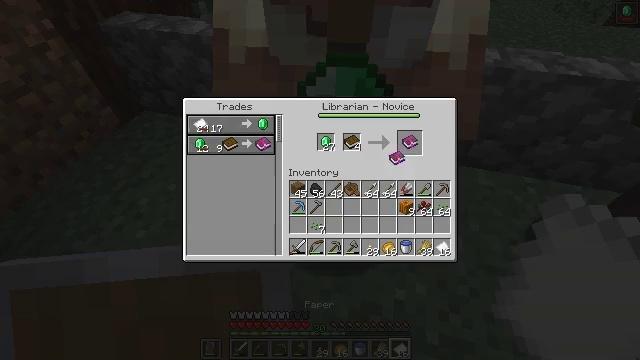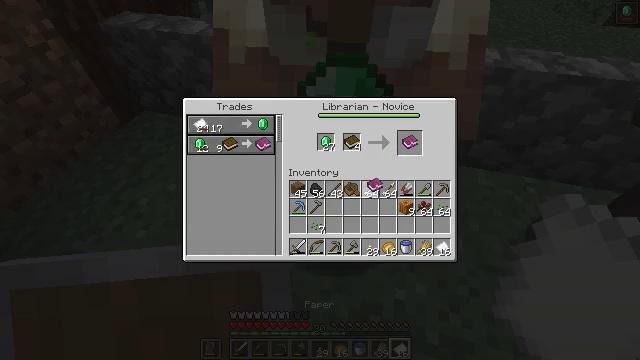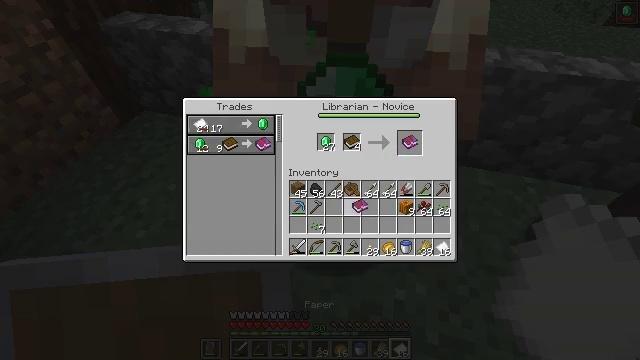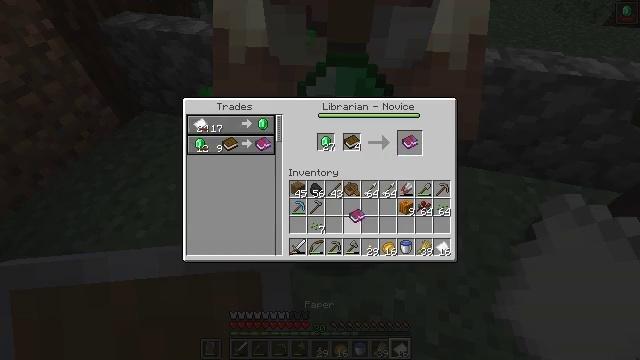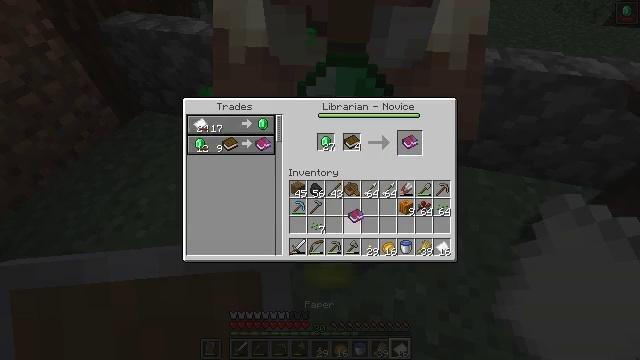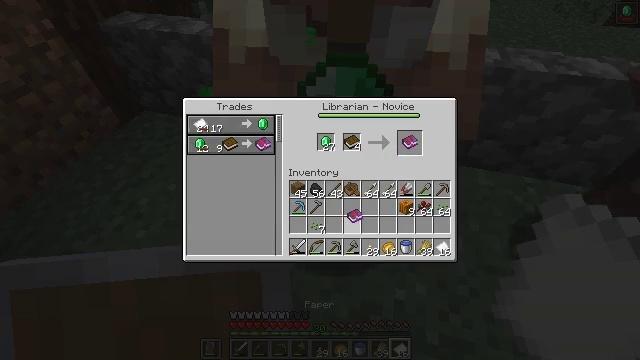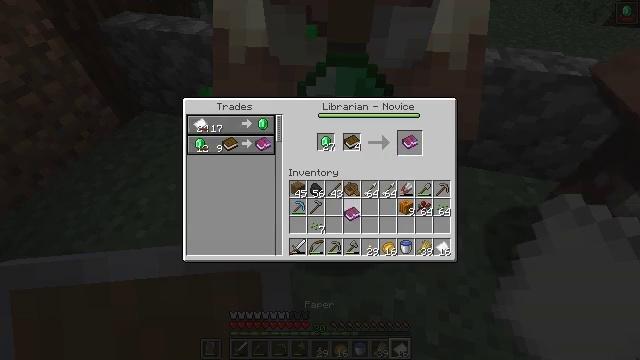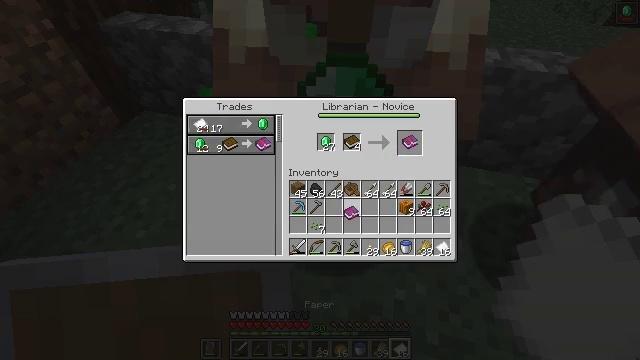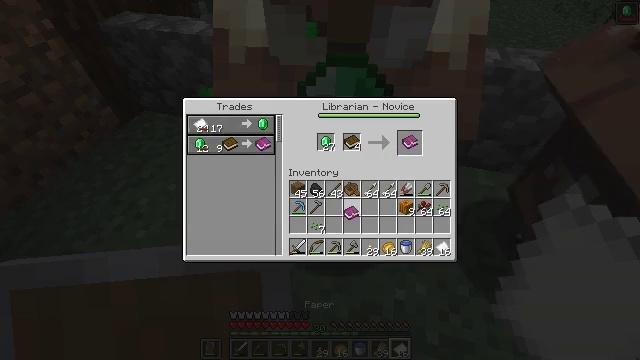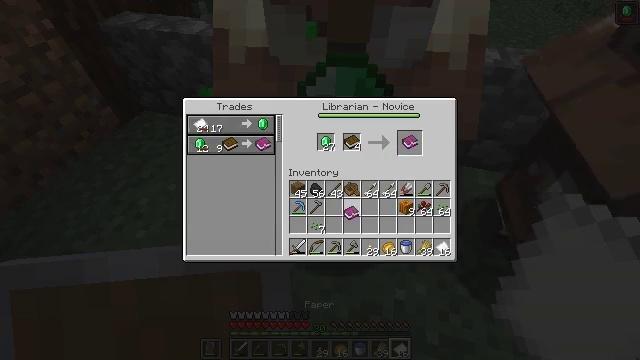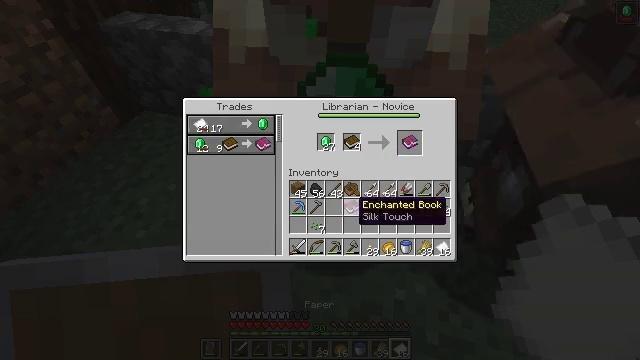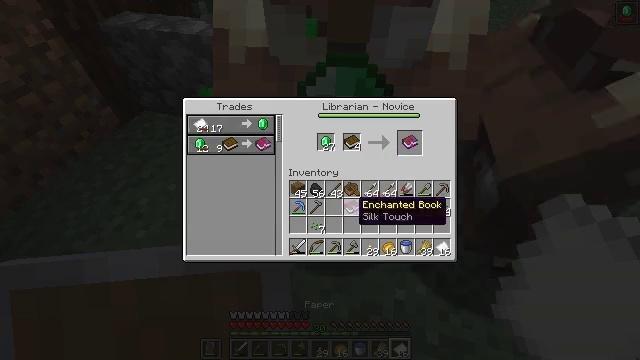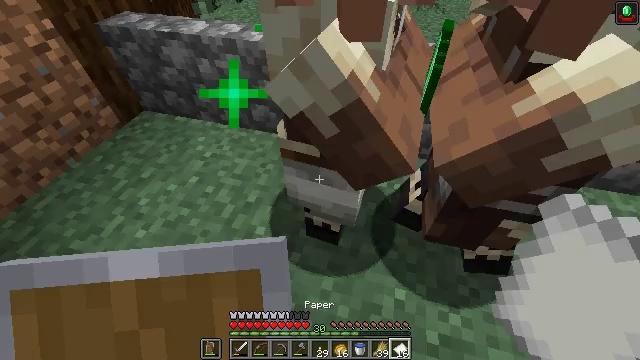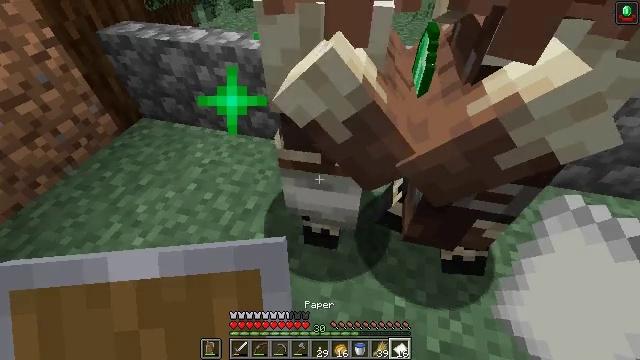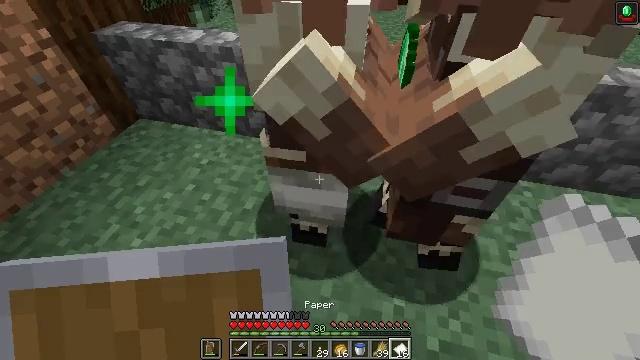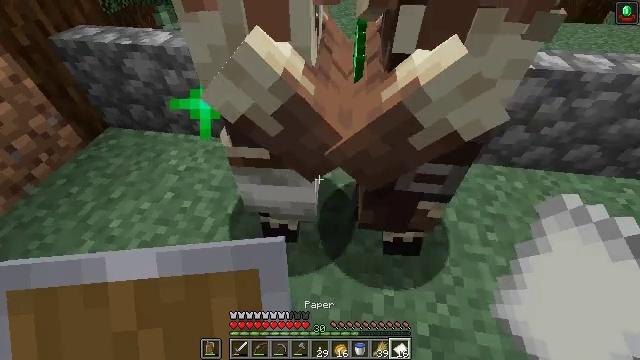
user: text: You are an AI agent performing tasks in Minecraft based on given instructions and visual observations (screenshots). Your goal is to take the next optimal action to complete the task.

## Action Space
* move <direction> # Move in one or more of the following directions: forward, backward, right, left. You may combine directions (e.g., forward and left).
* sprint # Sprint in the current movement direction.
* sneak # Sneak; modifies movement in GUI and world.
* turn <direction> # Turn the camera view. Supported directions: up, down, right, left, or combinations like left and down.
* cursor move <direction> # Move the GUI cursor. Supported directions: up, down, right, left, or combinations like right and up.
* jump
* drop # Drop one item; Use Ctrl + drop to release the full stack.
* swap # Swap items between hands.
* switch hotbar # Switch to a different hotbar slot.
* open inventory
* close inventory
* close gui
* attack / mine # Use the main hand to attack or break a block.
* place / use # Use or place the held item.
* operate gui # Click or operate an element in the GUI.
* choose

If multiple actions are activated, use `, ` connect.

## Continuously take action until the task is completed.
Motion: motion action
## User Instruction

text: Gather a pumpkin block.
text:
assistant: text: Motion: cursor move left and down, open gui
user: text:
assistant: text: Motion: cursor move left and down
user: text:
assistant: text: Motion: cursor move down
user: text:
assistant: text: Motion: no_op
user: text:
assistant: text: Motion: no_op
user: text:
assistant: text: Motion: no_op
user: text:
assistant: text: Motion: operate gui
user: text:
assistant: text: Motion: operate gui
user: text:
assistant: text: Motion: operate gui
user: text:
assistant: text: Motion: no_op
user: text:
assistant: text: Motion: no_op
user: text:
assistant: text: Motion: no_op
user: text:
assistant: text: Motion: turn up, close gui
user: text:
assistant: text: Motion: no_op
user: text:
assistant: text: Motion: turn right
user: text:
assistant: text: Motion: move back, turn left and up
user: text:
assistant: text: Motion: move back, turn left and up
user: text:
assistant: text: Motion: move back and move left, turn left and up
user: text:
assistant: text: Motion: move back and move left
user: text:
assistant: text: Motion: move forward and move left
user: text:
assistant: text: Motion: move forward
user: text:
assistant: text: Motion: move forward, turn left and up, jump
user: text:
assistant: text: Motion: move forward, turn up, jump
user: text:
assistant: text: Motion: move forward, turn right and up, jump
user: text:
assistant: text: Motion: move forward, turn right
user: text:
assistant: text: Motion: move forward
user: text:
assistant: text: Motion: move forward, switch to hotbar 1
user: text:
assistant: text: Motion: move forward, switch to hotbar 1
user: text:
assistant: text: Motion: move forward
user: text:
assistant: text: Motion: move forward, turn left and down